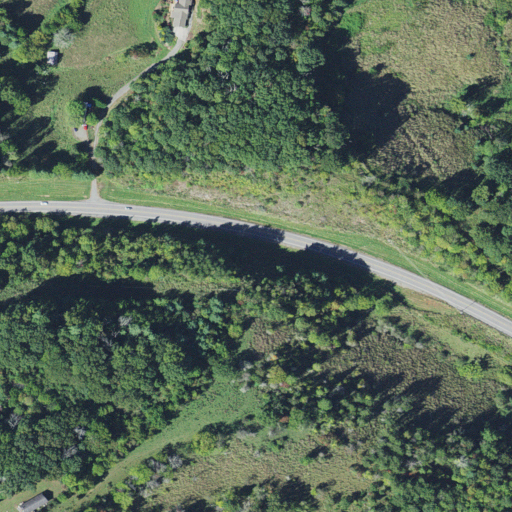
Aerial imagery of gap in North Carolina named Bailey Gap containing deciduous forest, pasture, mixed forest, low intensity development, open development, and shrub